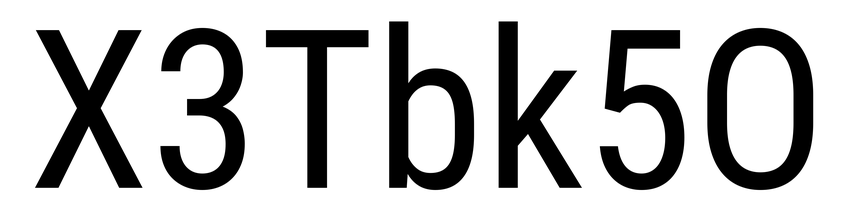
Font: Roboto_Condensed_Regular